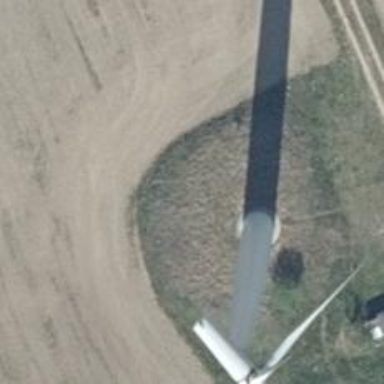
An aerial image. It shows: Wind generator powered by wind turbine.